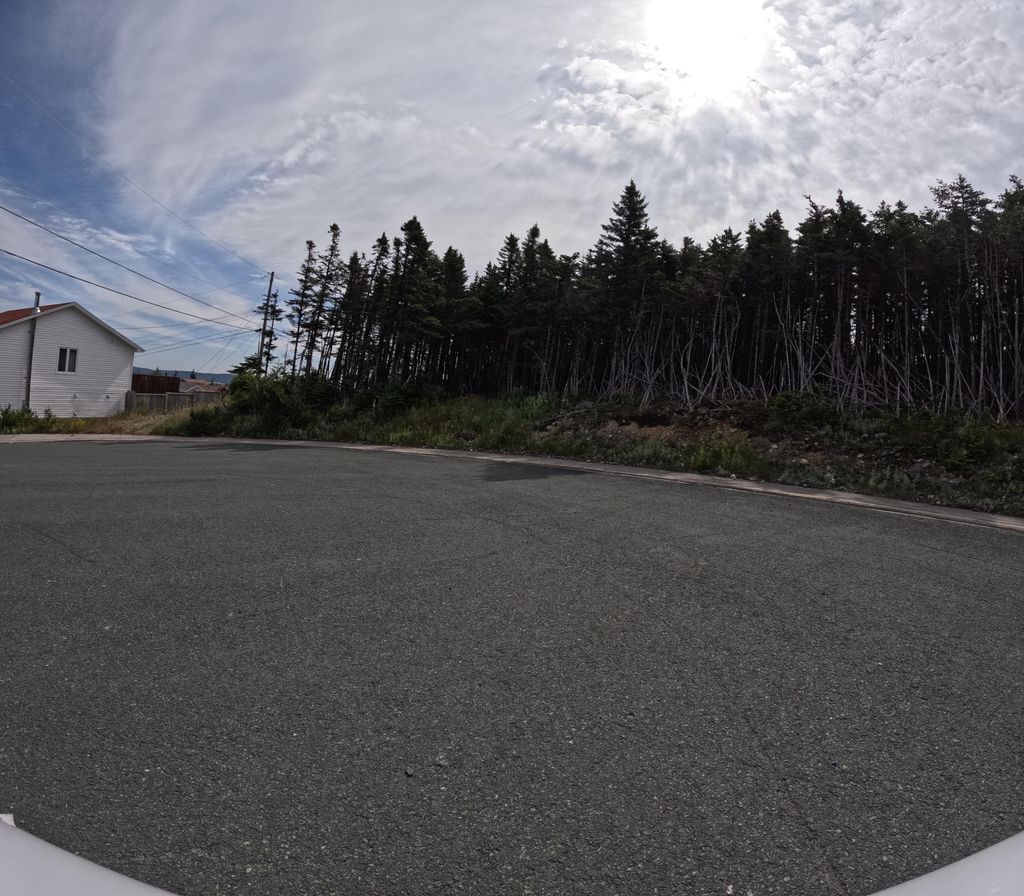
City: st_johns